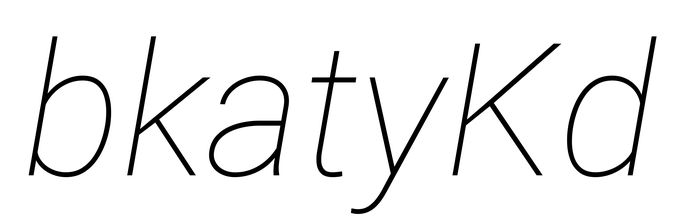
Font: Roboto-Italic_Thin_Italic